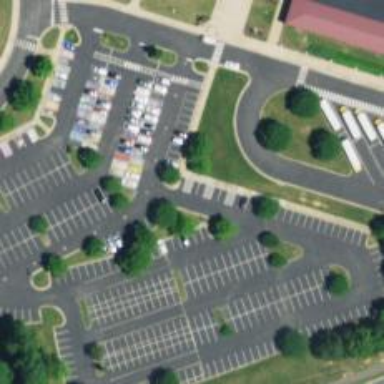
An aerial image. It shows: Parking space is available.